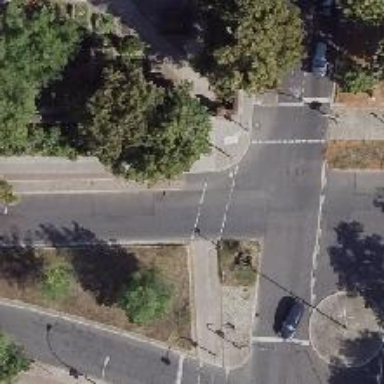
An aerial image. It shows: Road crossing with traffic signals.